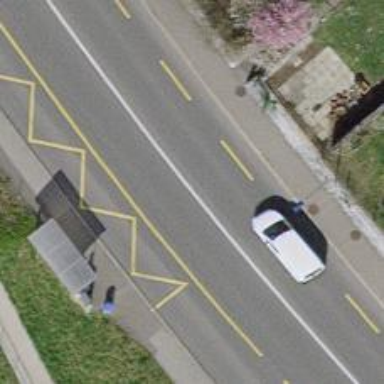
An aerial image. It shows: Public transport stop position.